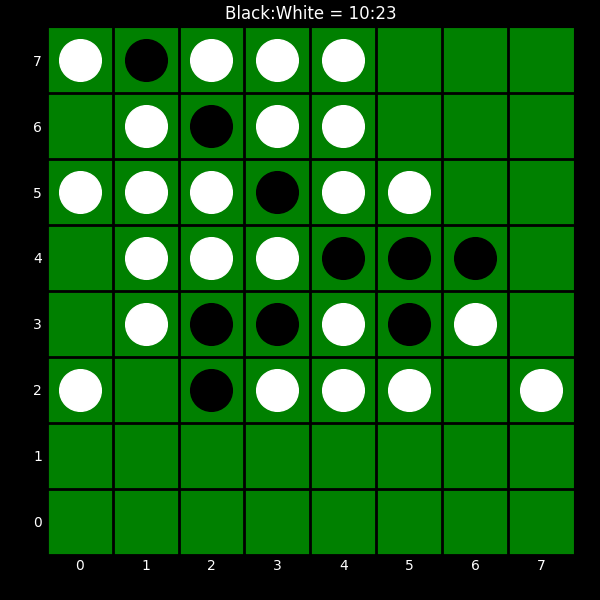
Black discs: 10
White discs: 23